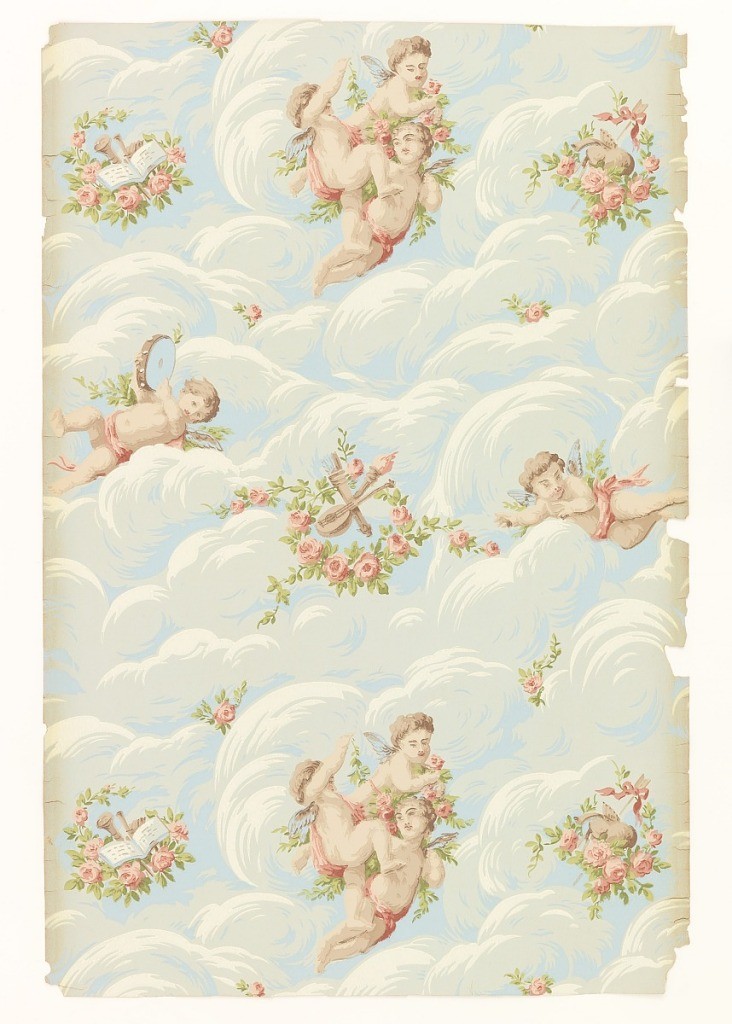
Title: Sidewall
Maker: Becker, Smith & Page, Inc., founded 1899
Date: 1890–1920
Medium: Machine-printed paper
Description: a) On blue-gray ground, cherubs and flowers amid white and beige clouds with pink roses and green foliage; b) duplicated on blue ground with light blue and white clouds.